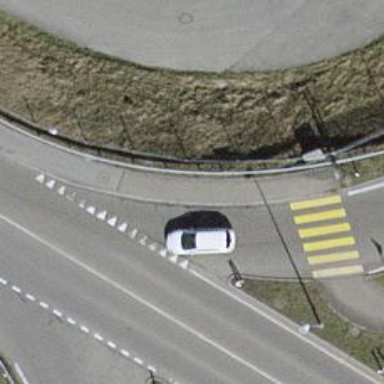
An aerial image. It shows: Road with "give way" sign.